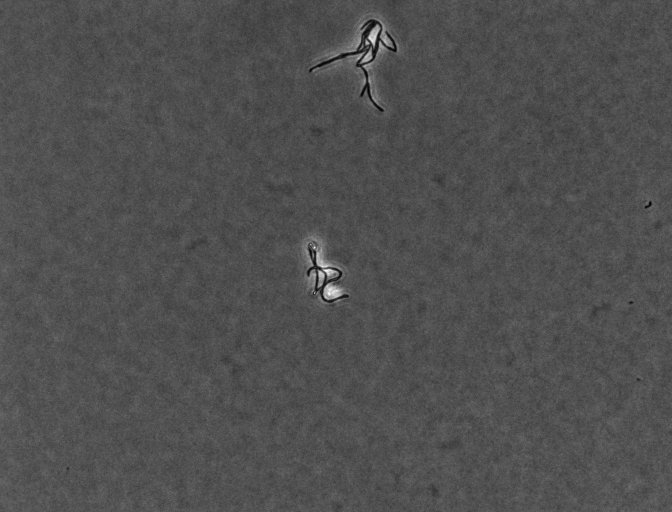
Phase contrast microscopy, 20x objective, 3 h incubation